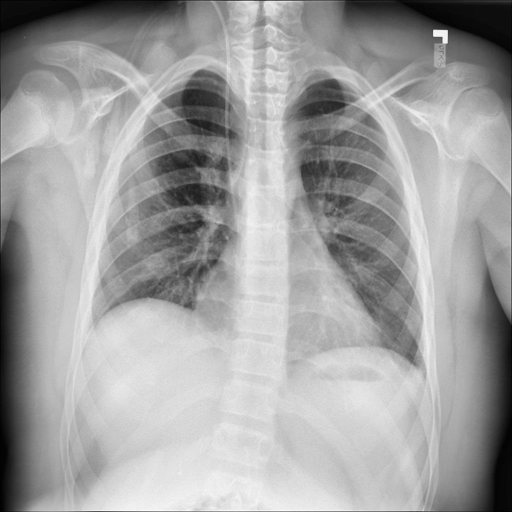
Finding: NORMAL